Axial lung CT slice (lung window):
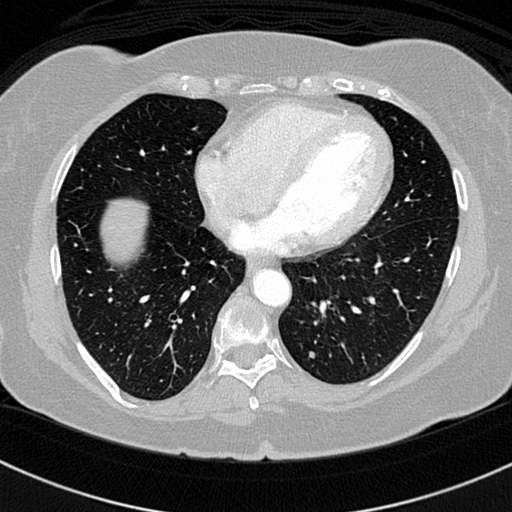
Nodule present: yes
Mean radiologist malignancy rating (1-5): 2.5